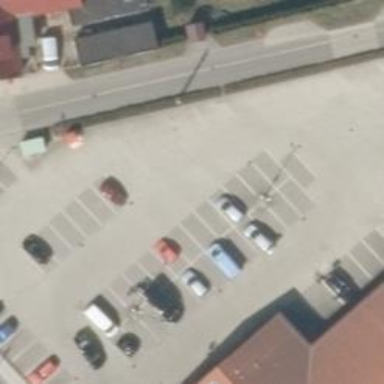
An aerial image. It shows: Road serving as parking aisle.